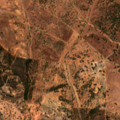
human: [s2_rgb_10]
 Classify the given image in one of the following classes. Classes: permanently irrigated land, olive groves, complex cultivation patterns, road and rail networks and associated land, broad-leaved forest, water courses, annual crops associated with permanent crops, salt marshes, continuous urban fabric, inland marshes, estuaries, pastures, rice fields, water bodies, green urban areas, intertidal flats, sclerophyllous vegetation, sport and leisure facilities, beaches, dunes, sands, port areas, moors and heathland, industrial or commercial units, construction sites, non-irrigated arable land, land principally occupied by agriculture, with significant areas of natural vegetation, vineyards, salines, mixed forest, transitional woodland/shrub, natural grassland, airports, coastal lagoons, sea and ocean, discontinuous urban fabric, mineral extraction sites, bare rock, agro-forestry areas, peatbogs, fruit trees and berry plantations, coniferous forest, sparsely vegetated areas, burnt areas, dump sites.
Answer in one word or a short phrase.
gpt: non-irrigated arable land, agro-forestry areas, broad-leaved forest, transitional woodland/shrub